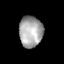
Tissue: prostate
Cell type: T cells
Senescence score: 0.3272
Nuclear area (px): 717
Mean DAPI intensity: 166.749